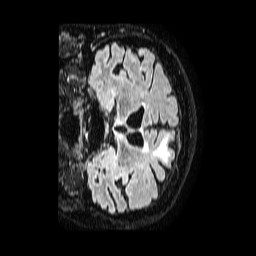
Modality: FLAIR
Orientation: coronal
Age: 64
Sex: female
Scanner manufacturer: philips
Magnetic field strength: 1.5 T
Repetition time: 4.8 s
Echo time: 0.3 s